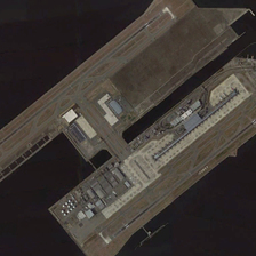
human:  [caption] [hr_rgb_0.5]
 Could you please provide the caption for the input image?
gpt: The airport is near Big Blackwater.

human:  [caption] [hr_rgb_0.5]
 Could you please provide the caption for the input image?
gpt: The airport is close to a large area of black water.

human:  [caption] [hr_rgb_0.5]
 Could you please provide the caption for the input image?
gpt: A large piece of black water near the airport.

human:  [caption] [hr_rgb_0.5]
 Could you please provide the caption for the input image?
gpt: The airport near a large piece of black water.

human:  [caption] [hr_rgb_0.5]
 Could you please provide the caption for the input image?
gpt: The airport is close to a big black water.